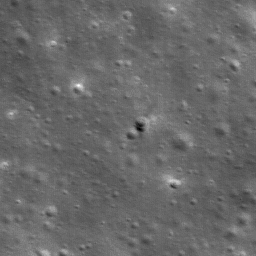
Host type: hard_negative
Lunar coordinates: latitude -25.655, longitude 138.787